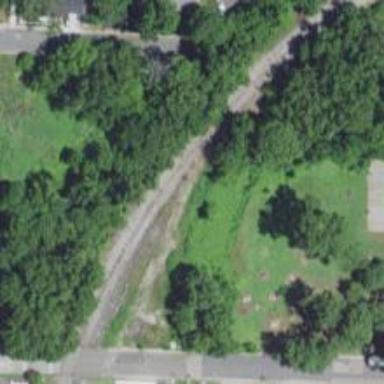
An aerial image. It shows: Disused railway spur.